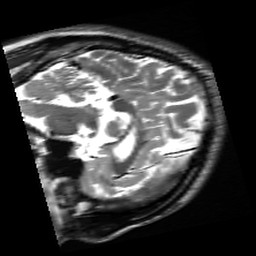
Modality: inplaneT2
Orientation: sagittal
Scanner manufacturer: siemens
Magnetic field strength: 3 T
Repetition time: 7.02 s
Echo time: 0.069 s